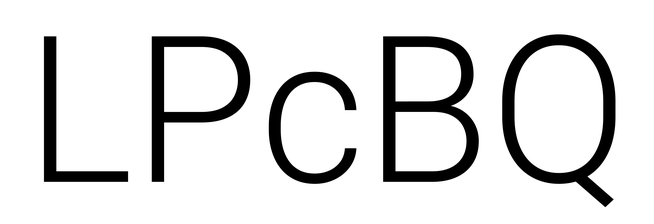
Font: Roboto_Light